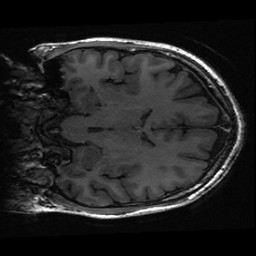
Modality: T1w
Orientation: coronal
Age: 19
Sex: female